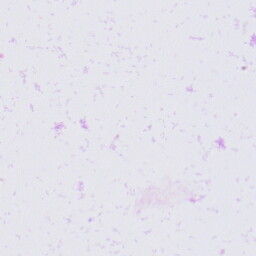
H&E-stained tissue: Skin